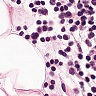
Metastatic tissue present: no